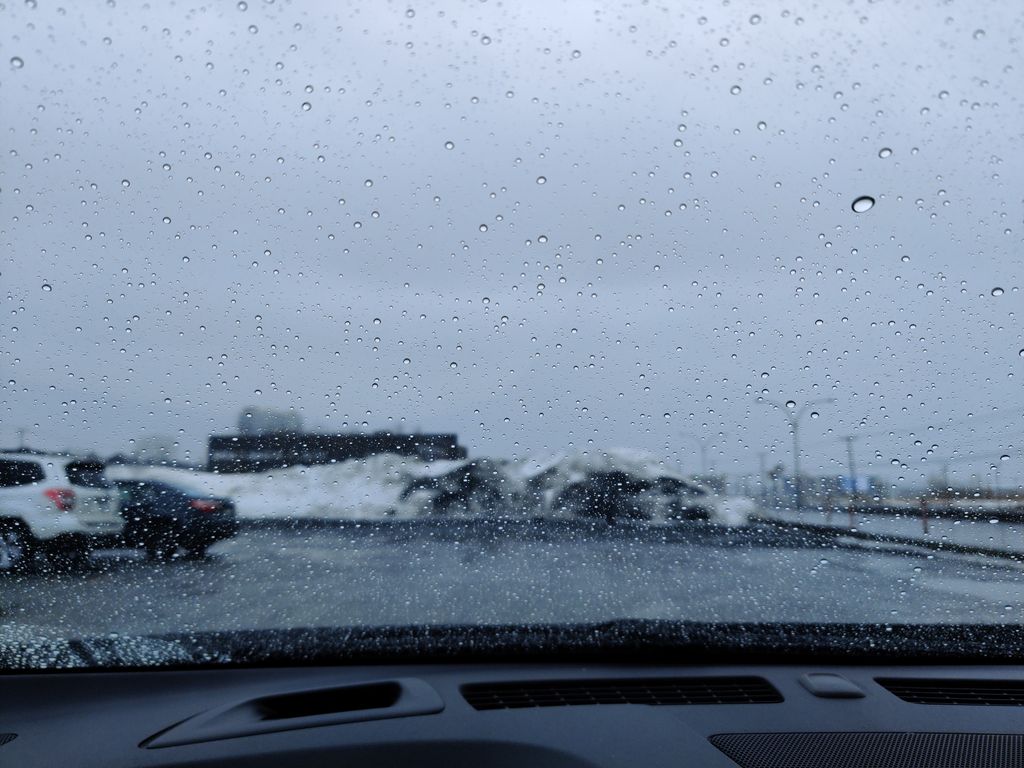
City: montreal